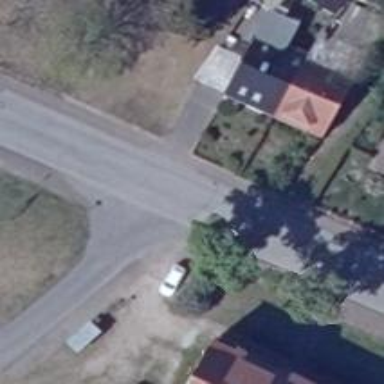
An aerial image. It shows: Secondary road with asphalt surface.